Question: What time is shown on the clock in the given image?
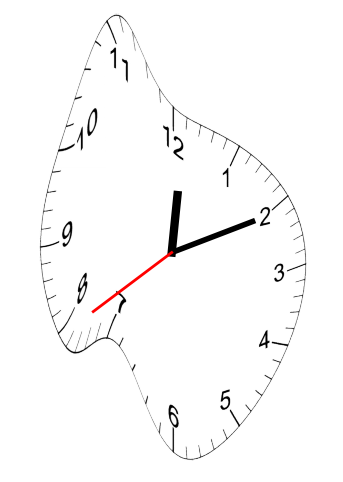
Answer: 12:10:39